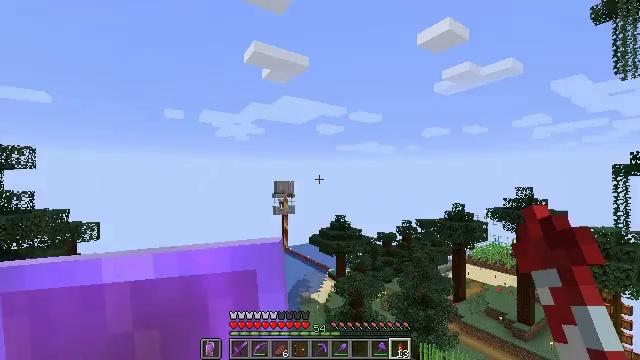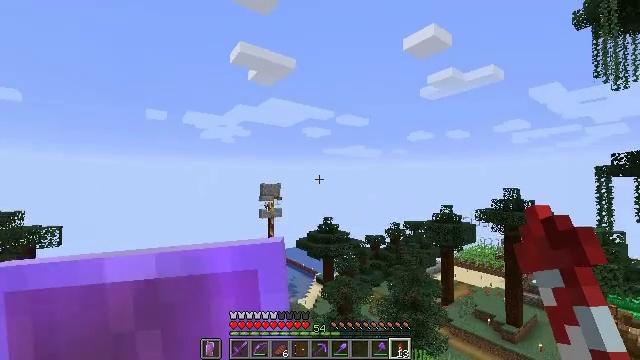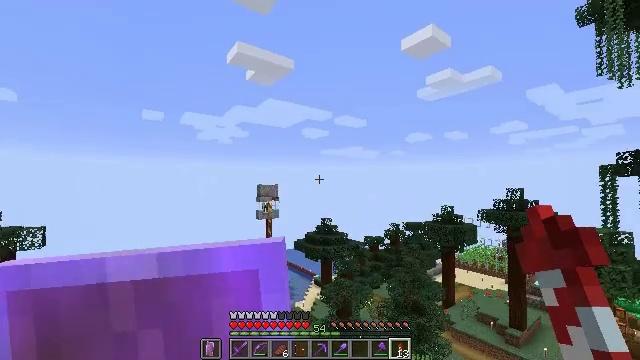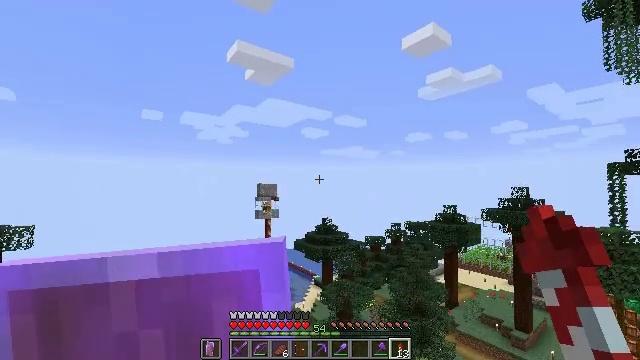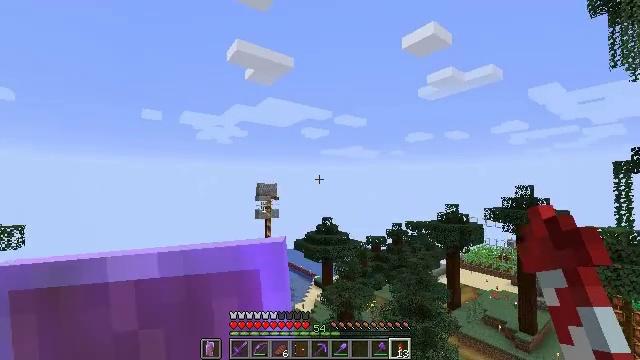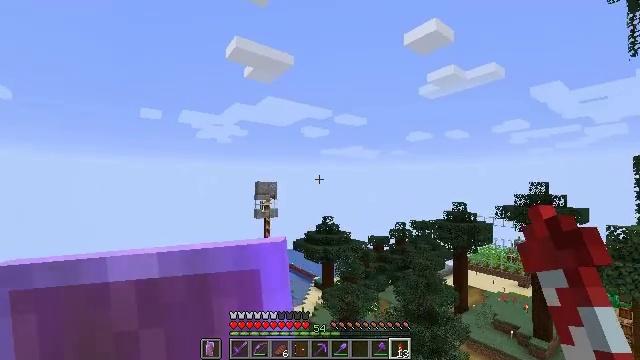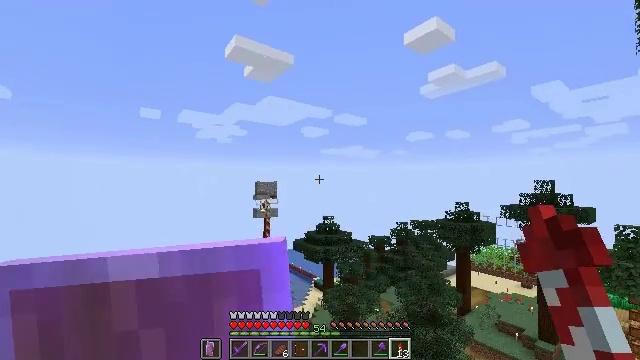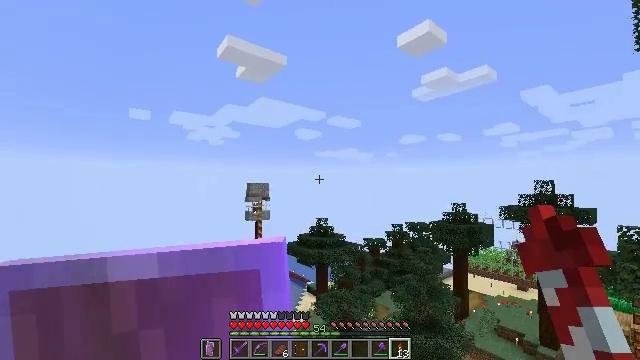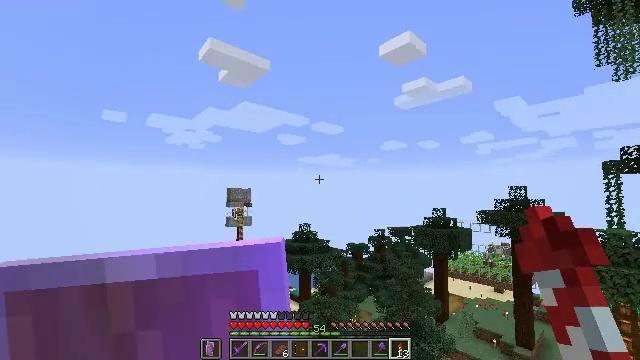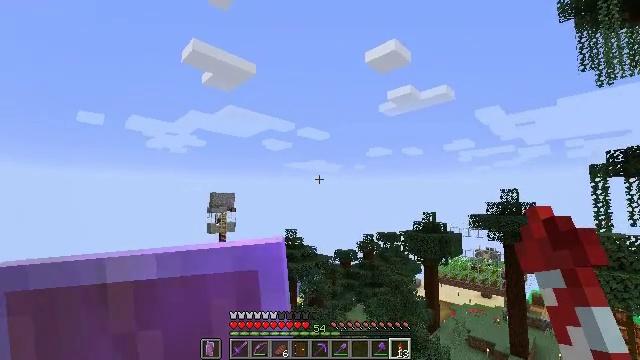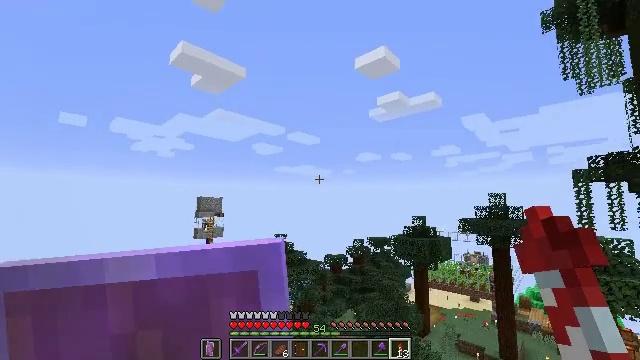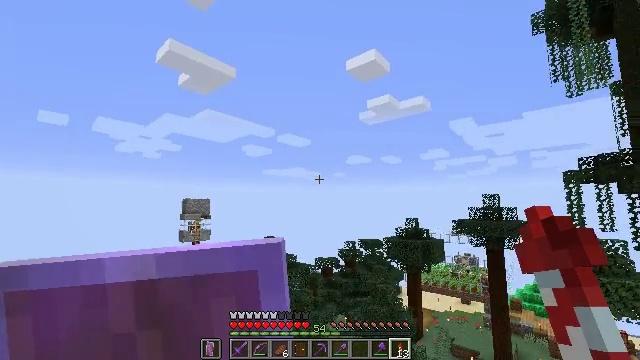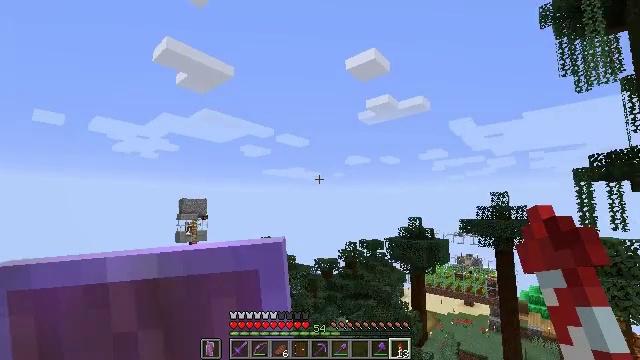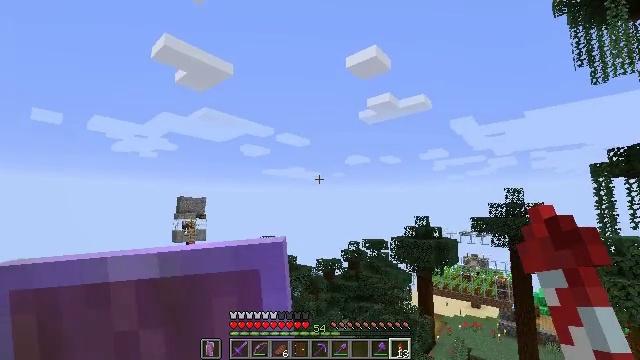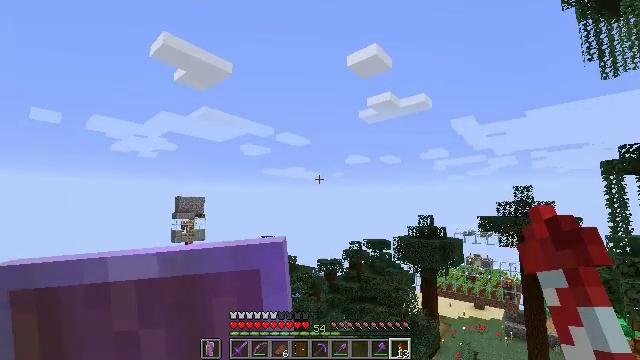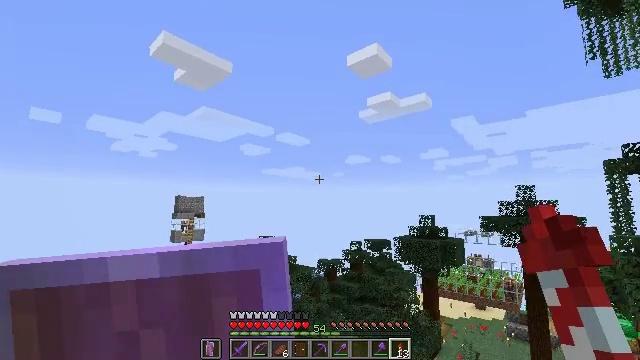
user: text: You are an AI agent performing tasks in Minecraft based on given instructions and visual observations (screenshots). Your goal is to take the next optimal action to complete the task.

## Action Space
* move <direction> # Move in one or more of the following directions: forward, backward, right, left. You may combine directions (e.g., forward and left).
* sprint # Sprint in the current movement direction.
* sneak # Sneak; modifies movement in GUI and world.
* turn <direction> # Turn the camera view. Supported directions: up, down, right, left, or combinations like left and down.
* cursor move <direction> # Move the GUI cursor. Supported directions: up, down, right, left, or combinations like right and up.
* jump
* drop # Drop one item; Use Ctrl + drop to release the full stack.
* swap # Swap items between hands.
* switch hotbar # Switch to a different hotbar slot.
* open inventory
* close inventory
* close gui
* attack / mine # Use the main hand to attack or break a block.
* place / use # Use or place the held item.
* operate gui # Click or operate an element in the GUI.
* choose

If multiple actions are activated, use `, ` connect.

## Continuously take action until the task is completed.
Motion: motion action
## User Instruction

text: craft item air
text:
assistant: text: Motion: turn right
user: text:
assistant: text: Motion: no_op
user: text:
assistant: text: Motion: no_op
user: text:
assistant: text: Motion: no_op
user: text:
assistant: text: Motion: no_op
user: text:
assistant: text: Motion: no_op
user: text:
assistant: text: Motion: turn right
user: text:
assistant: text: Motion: turn right and up
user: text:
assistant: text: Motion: turn right and up
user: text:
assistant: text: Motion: turn right and up
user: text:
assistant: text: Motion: turn right
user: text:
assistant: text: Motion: no_op
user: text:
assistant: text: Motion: no_op
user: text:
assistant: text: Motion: no_op
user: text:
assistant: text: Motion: no_op
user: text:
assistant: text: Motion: no_op
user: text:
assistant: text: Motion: no_op
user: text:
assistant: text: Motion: no_op
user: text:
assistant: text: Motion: turn right
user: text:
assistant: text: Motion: turn right
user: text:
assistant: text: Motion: turn right
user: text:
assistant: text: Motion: no_op
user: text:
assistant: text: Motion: no_op
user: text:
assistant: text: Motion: turn left
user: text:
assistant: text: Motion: turn left
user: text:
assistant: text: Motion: turn left
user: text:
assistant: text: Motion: no_op
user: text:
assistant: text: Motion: use / place
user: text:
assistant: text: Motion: use / place
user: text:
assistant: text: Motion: use / place